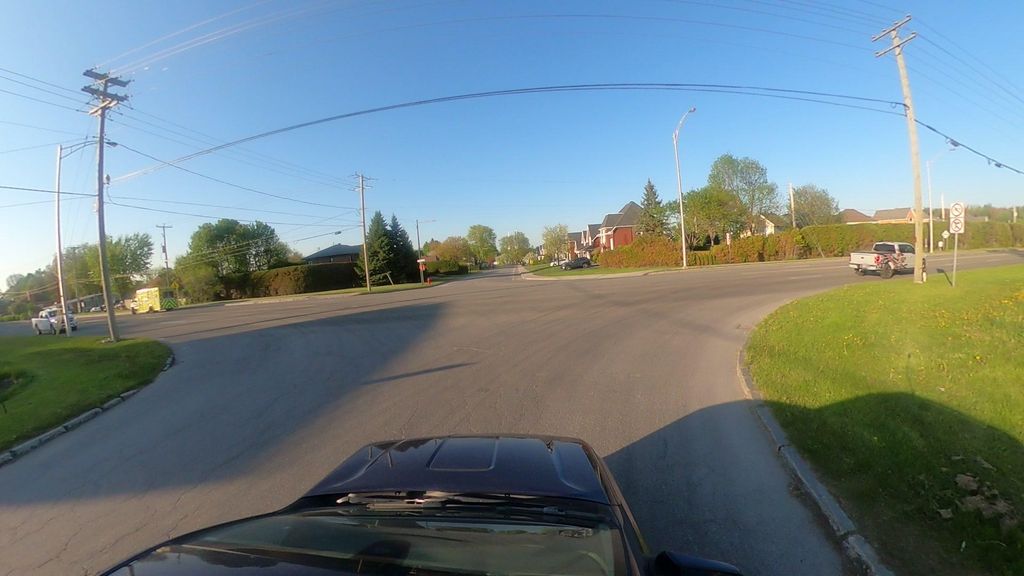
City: quebec_city